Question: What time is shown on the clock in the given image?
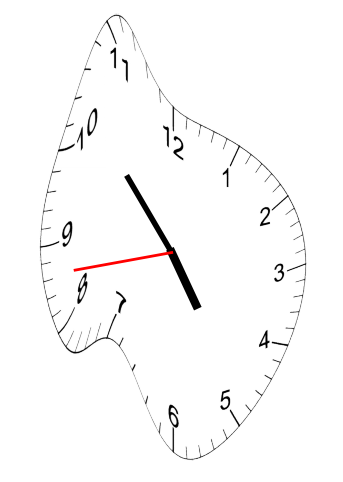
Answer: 04:52:43